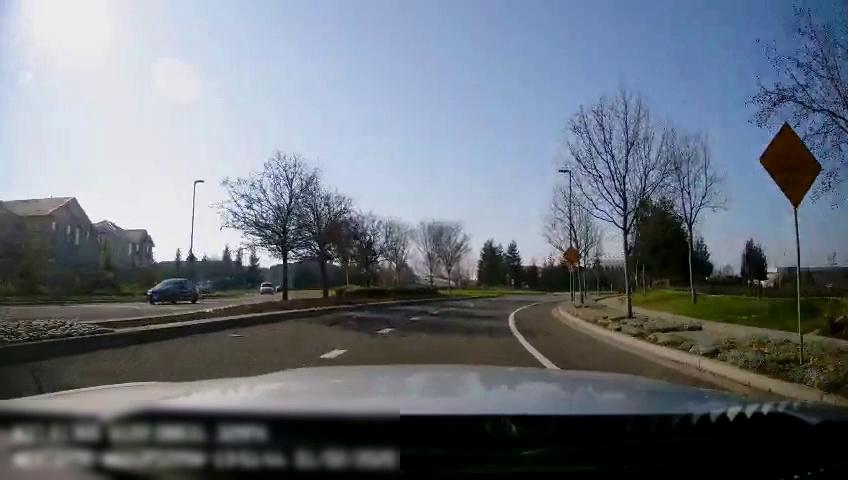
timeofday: Day
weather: Sunny
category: Drivable Space
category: Drivable Space
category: Vehicles | SUV
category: Vehicles | SUV
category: Lanes | Alternate Lane
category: Lanes | Alternate Lane
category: Traffic | Signs
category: Traffic | Signs